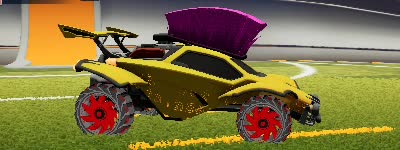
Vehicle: octane